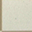
Piece: xx